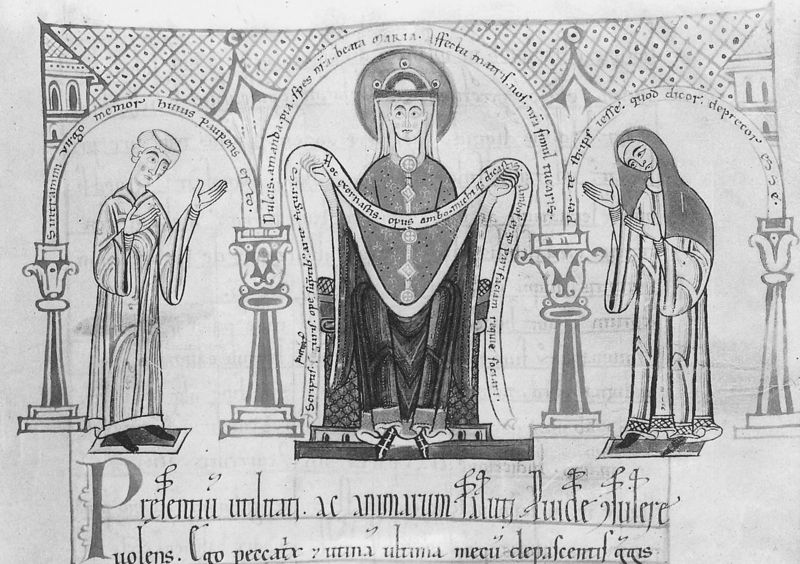
Titel: Kalendar - Obituar, Homiliar, Regel der Hl. Augustiner, Kommentar zu der Regel, und “Constitutiones Marbacenses” (Codex Guta - Sintram)
Standort: Herkunftsort: Marbach - Scharzenthann (EU - D - BW)
Institution: Straßburg, Bibliothèque du Grand Seminaire
Schlagwörter: mann, frau, grau, männer, säulen, zeichnung, dach, muster, ornament, band, hände, kirche, gewand, krone, turm, schrift, bogen, kaiser, könig, papst, arkade, text, nonne, kapitell, heiligenschein, nimbus, mönch, heiliger, maria, legende, latein, spruchband, schriftband, buchmalerei, mittalter, gebäudeschleier